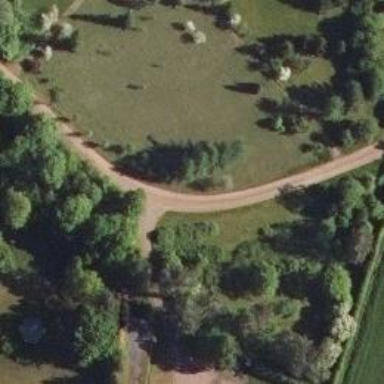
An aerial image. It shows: Historic manor.